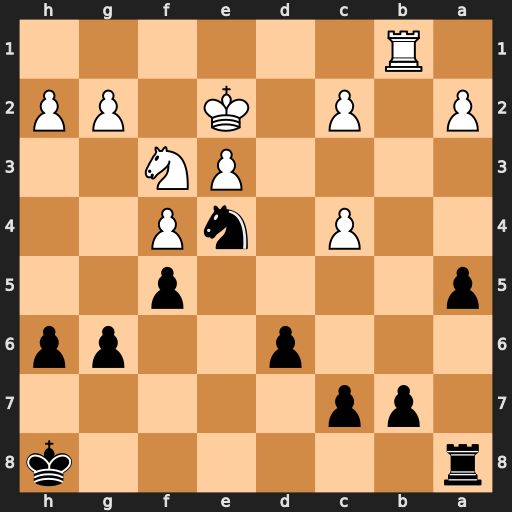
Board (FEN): r6k/1pp5/3p2pp/p4p2/2P1nP2/4PN2/P1P1K1PP/1R6
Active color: b
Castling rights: -
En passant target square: -
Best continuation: Nc3+ Kd3 Nxb1